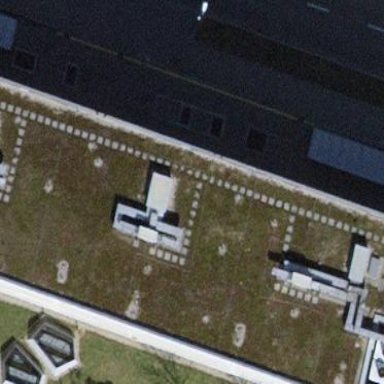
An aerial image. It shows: Building with flat roof.